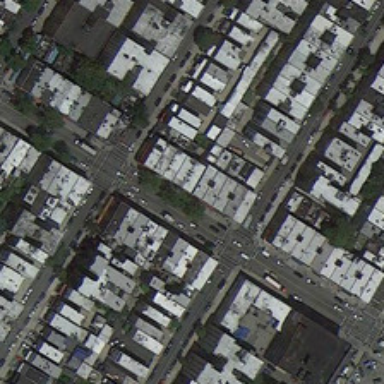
Many buildings and green trees are in a dense residential area .